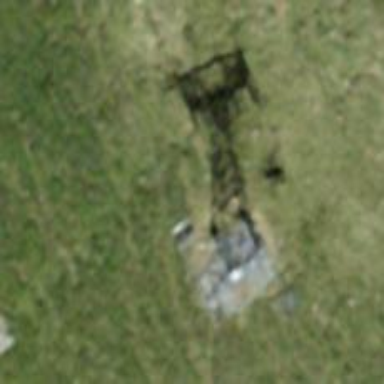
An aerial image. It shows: Pylon used for aerialway.